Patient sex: M
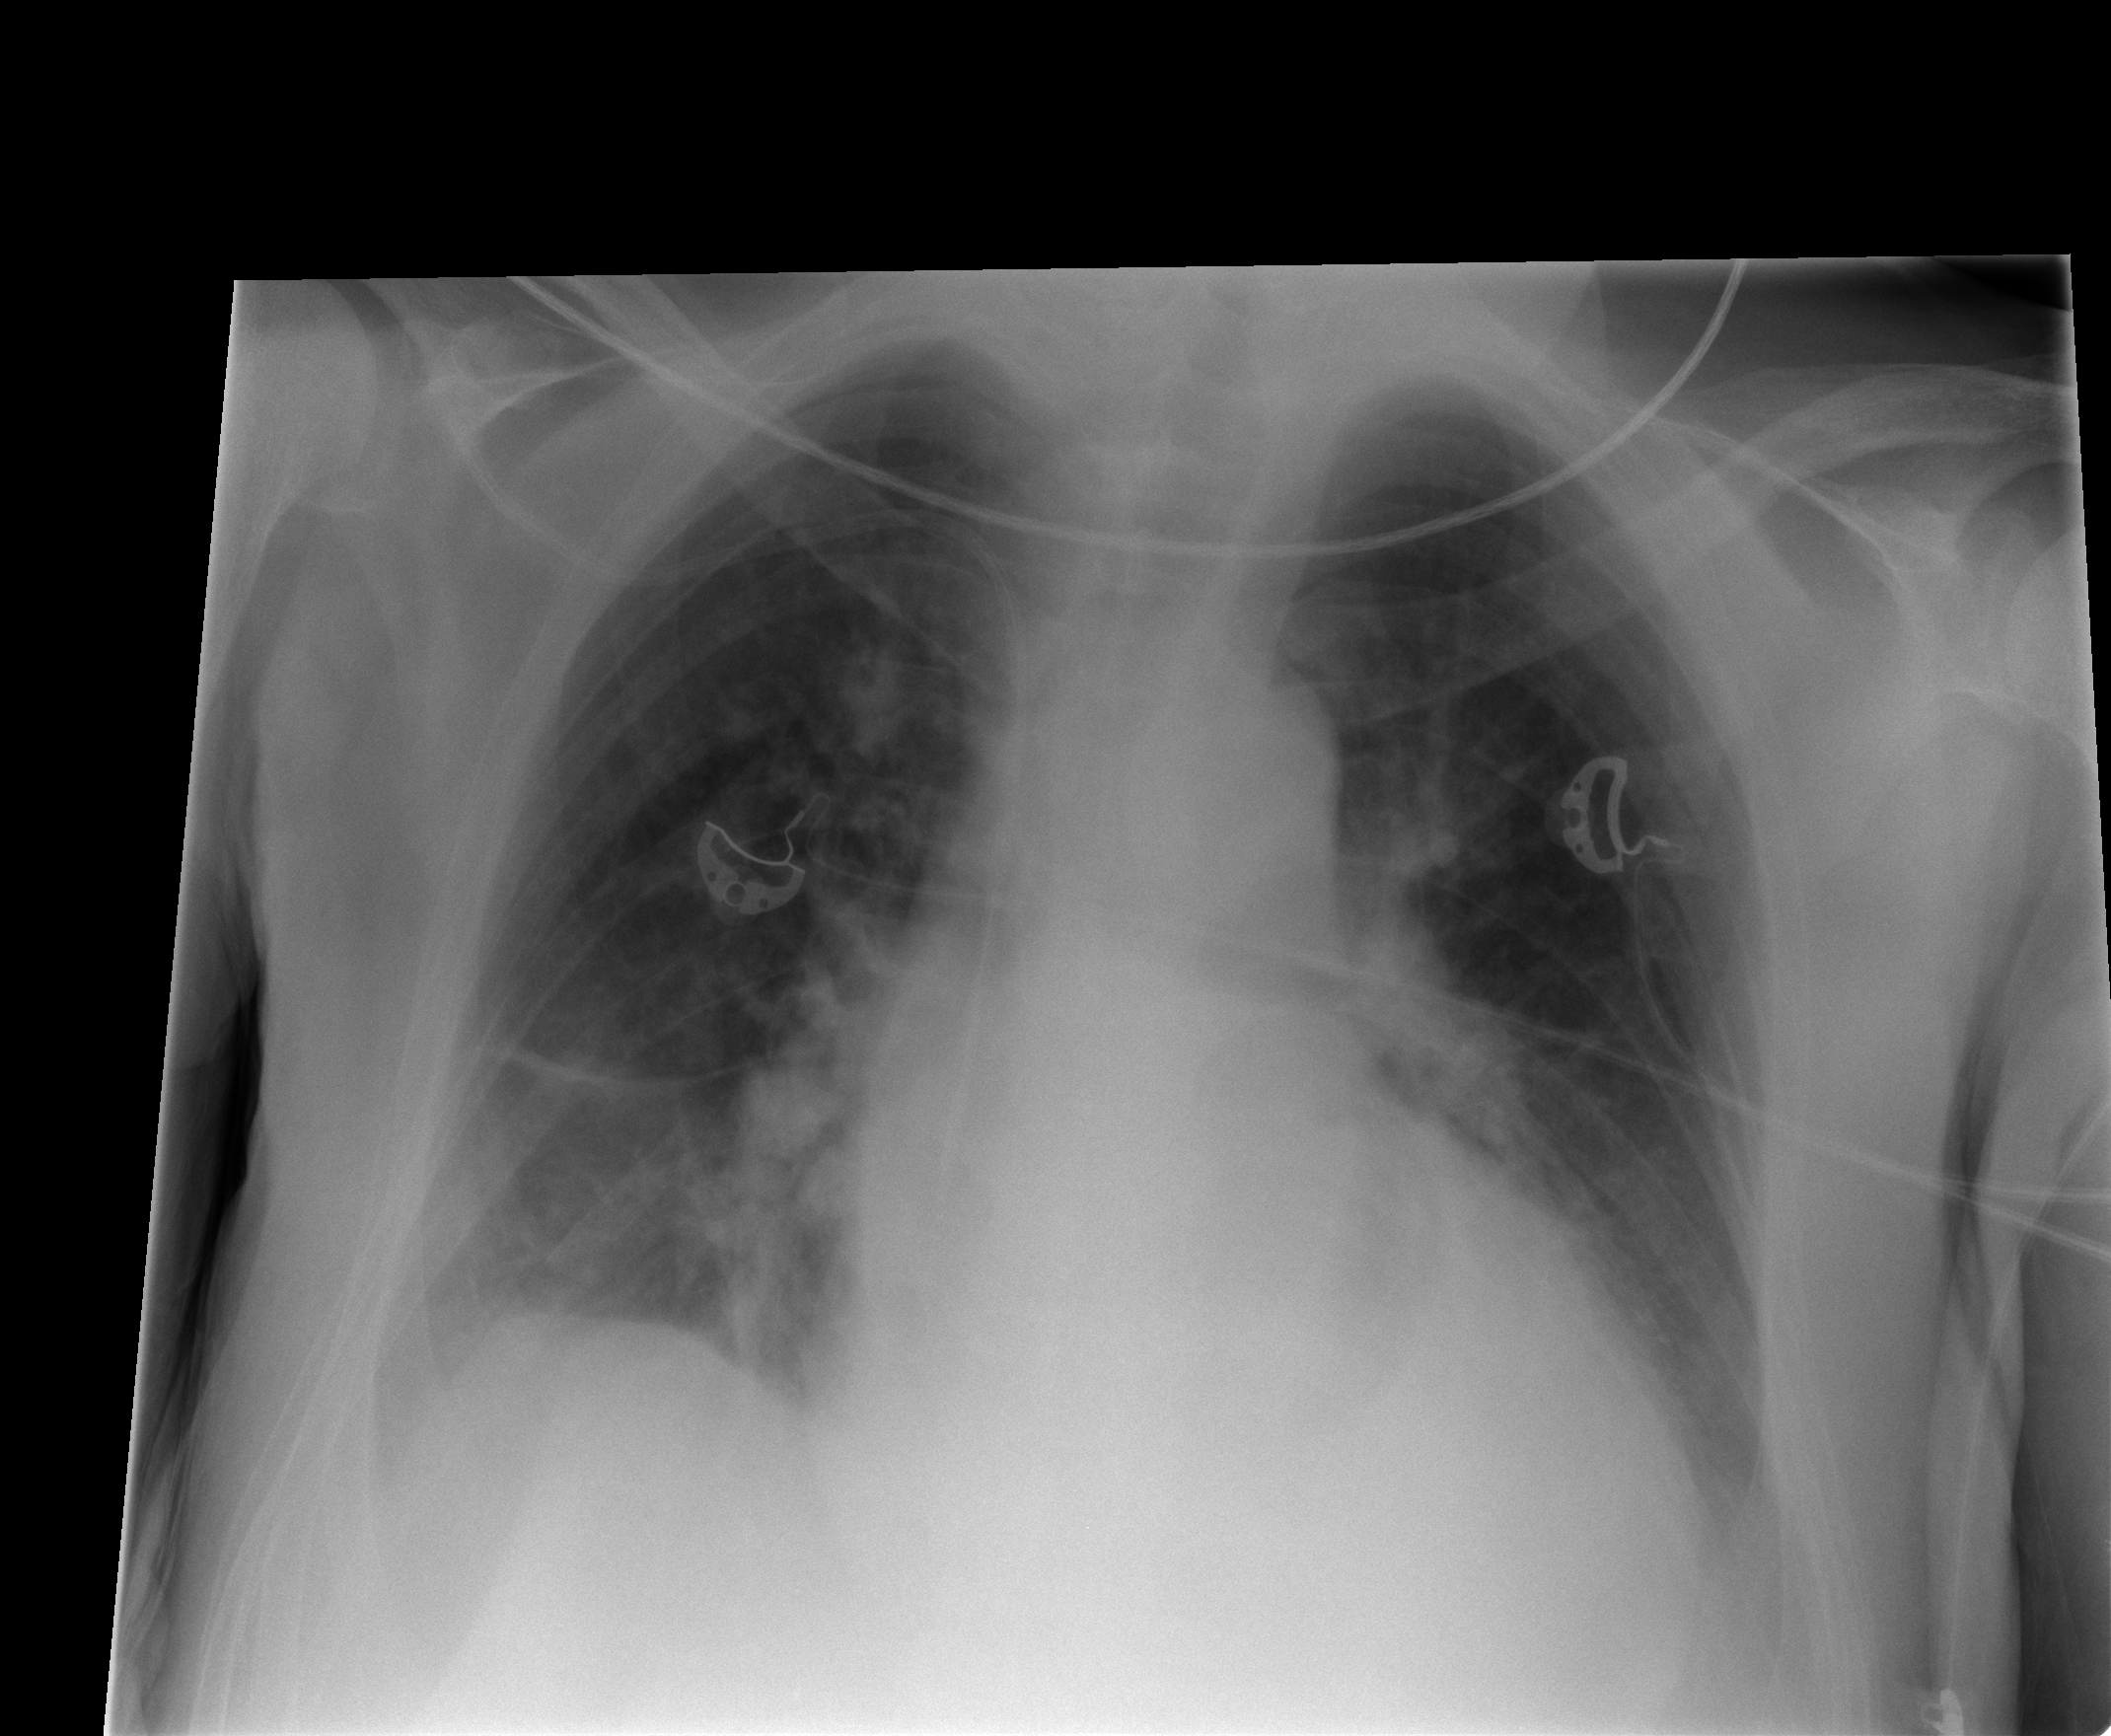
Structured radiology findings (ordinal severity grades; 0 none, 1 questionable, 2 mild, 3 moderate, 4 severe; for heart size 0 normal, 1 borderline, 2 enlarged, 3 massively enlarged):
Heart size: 2
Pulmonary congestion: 2
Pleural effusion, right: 2
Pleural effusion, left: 1
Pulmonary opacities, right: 2
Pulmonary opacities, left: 0
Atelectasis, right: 0
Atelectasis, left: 0